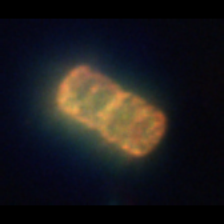
Taxon: Lauderia_Hemiaulus
Group: Diatoms